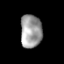
Tissue: prostate
Cell type: Epithelial cells
Senescence score: 0.2803
Nuclear area (px): 693
Mean DAPI intensity: 157.804